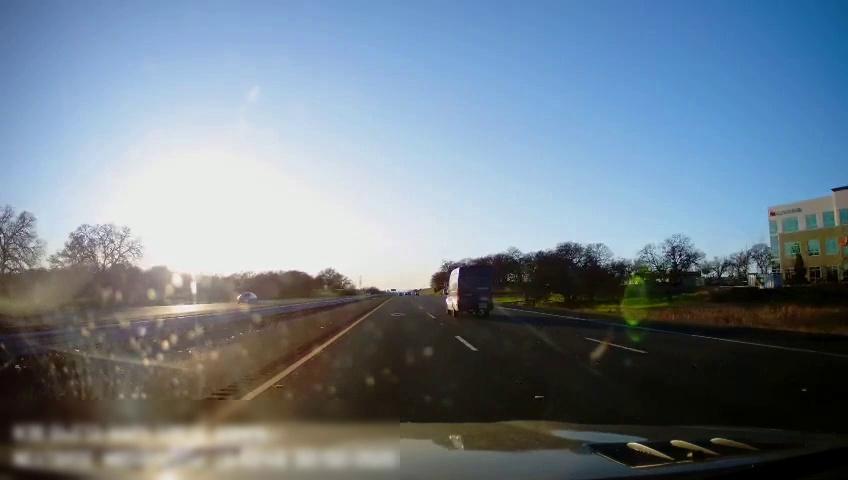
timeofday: Day
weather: Sunny
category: Drivable Space
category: Drivable Space
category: Vehicles | Truck
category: Vehicles | Car
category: Lanes | Current Lane
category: Lanes | Current Lane
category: Lanes | Alternate Lane
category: Lanes | Alternate Lane